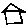
Label: house